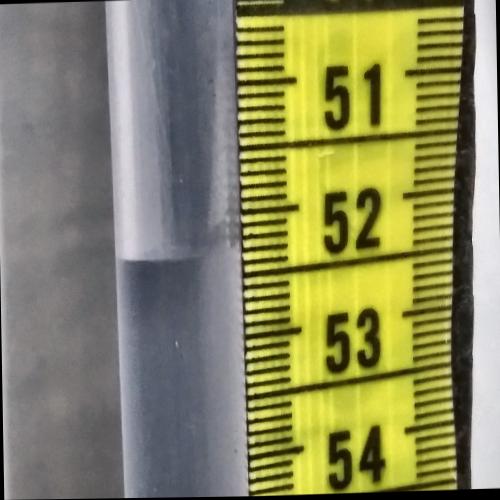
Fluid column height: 52.3 cm